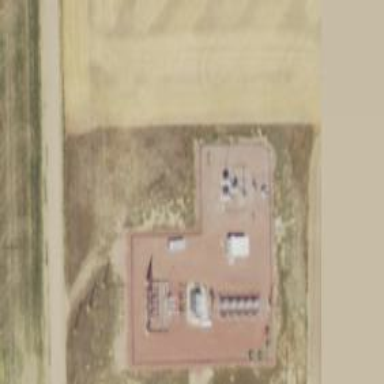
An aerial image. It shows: Power substation primarily used for electricity generation.